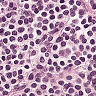
Metastatic tissue present: no